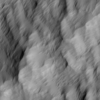
Label: not_dusty